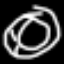
Label: donut